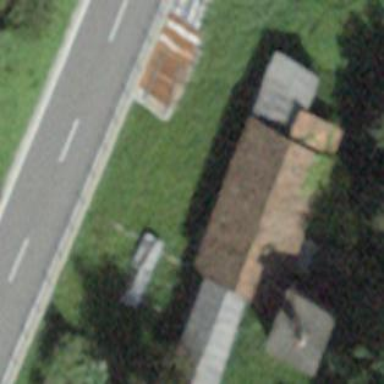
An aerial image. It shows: Stable building.